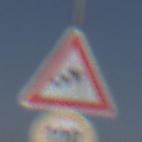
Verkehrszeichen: SeitenwindVonRechts
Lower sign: Geschwindigkeit120
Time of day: Midday
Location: Outdoor (Nature)
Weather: PartlyCloudy
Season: NotSpecified
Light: Natural